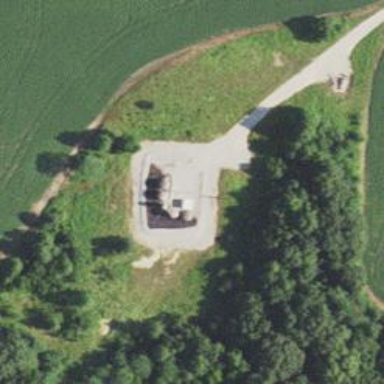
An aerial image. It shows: Storage tank that is man-made.